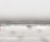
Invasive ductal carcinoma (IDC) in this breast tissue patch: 0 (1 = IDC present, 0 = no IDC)